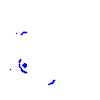
Particle: pion